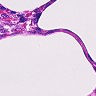
Metastatic tissue present: no